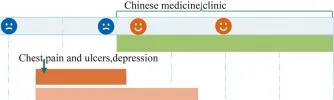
The timeline for medical history and treatment.
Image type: chart (chart)